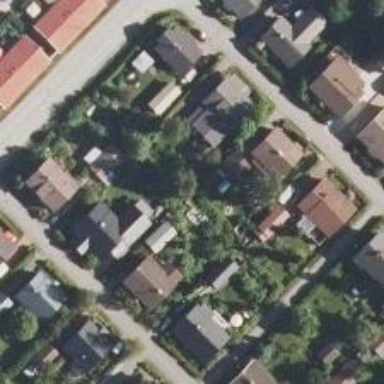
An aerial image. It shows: Residential area.